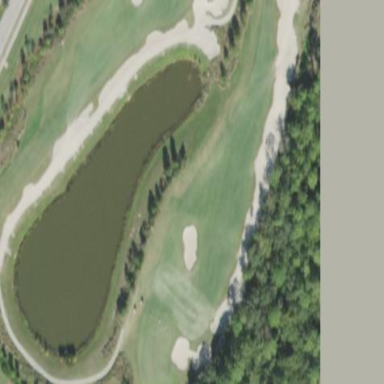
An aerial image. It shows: Water hazard on golf course. The hazard is natural water feature.